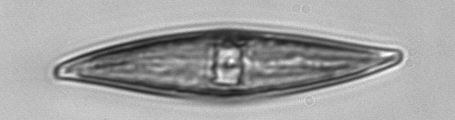
Label: Pleurosigma